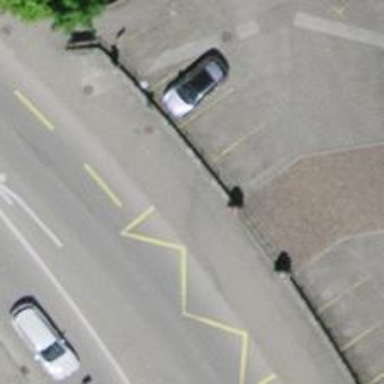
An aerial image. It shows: Bus stop with platform for public transport.